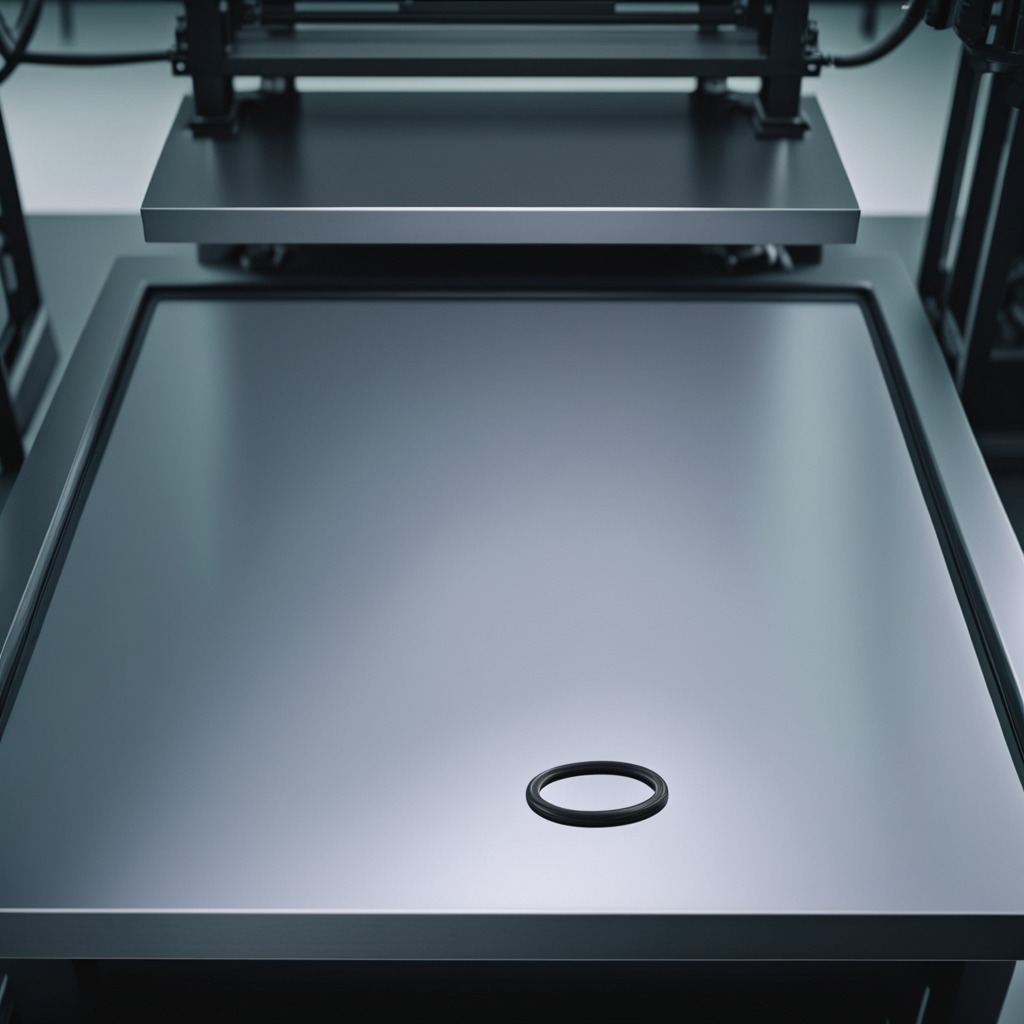
A rubber O-ring is lying on the metal table.